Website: macys
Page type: customer-info-address
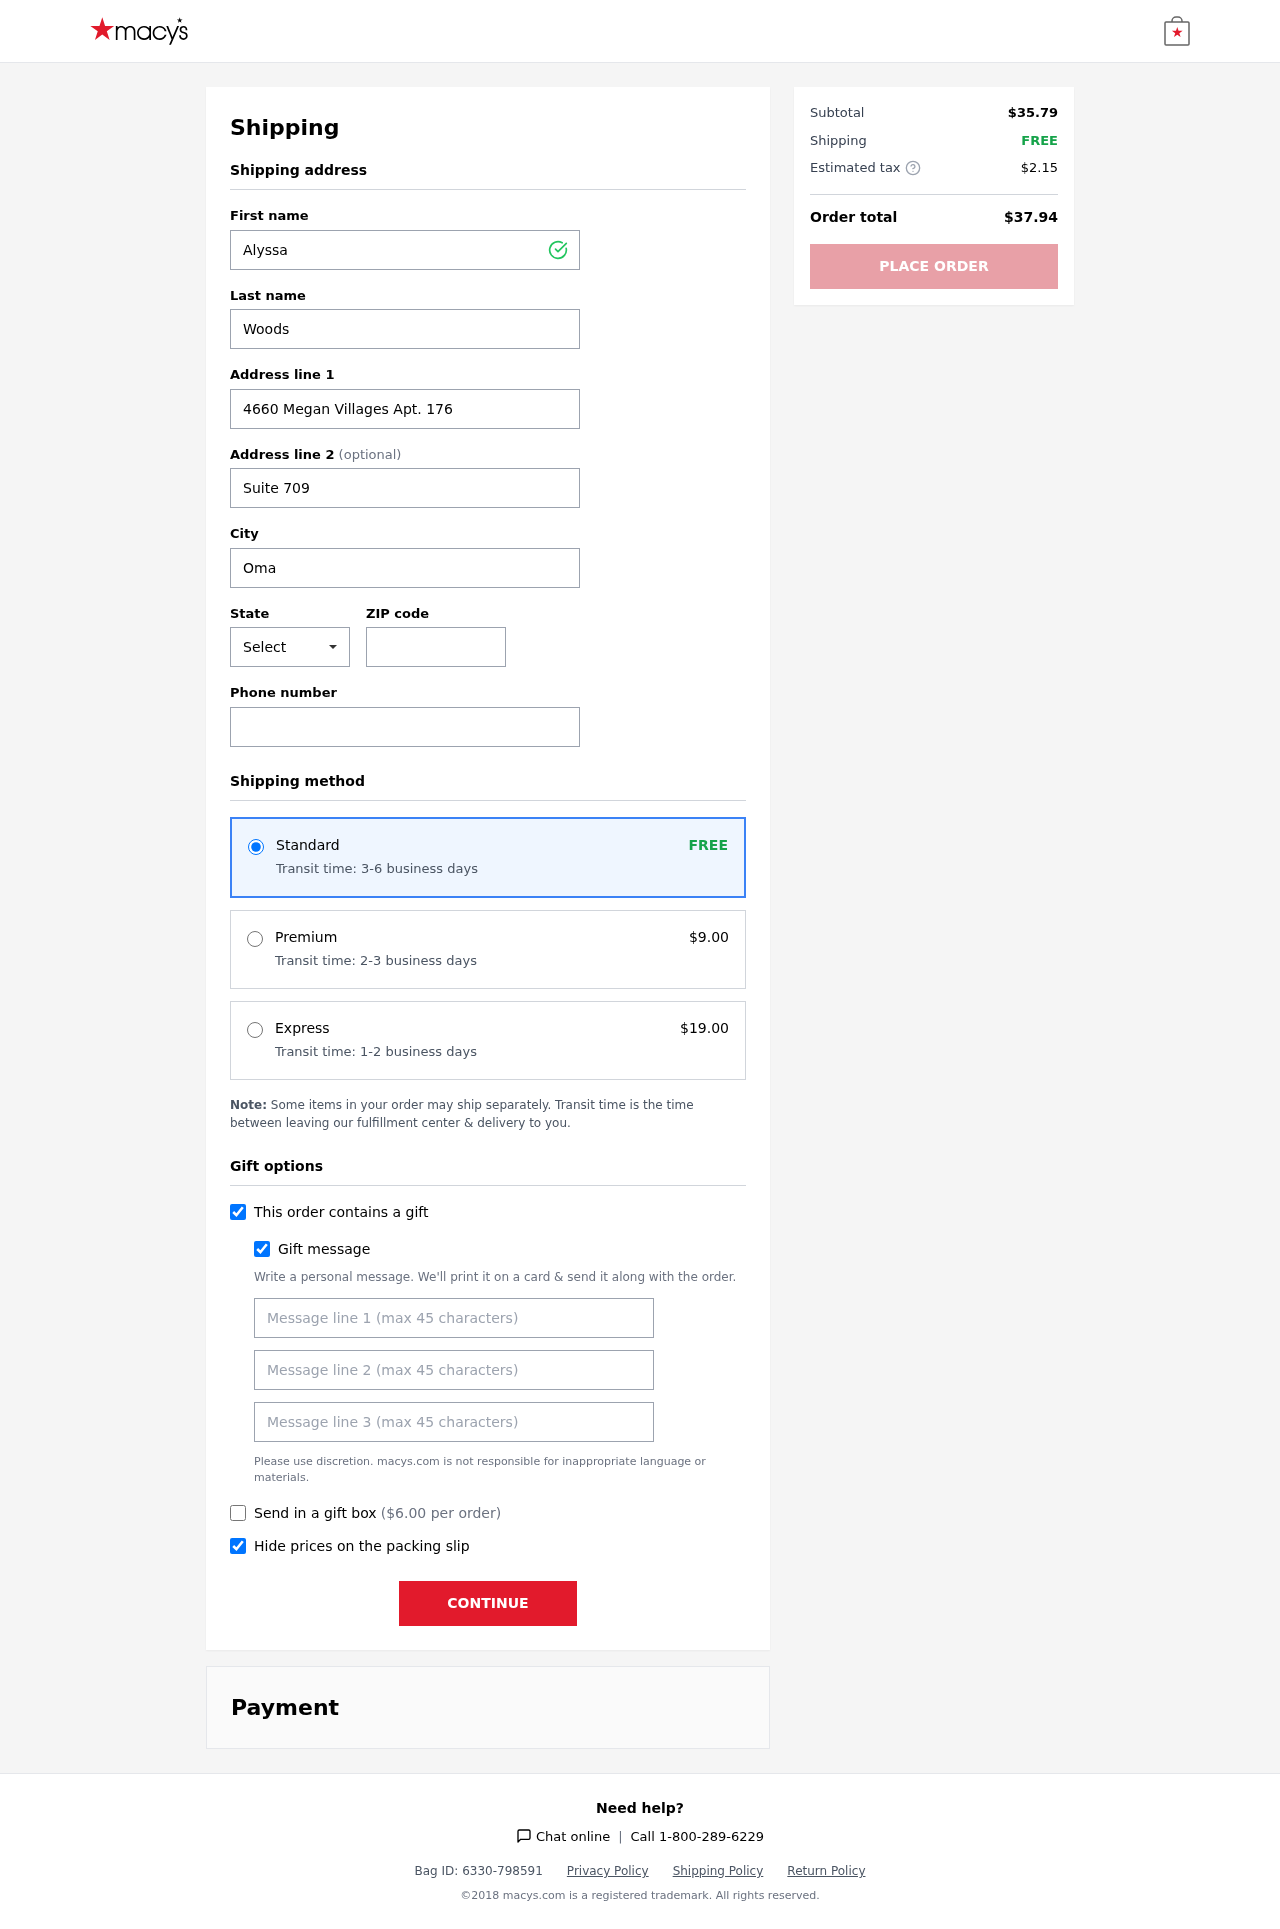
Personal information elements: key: PII_CITY
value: Omarton
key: PII_FIRSTNAME
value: Alyssa
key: PII_GIFT_MESSAGE
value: Happy housewarming, Toni! I thought this soft bath rug in a sunny yellow would brighten up your new space and make those cozy mornings even better. Enjoy snuggling your toes into it!   Alyssa
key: PII_LASTNAME
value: Woods
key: PII_PHONE
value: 6835722587
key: PII_POSTCODE
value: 18406
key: PII_STATE_ABBR
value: ME
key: PII_STREET
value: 4660 Megan Villages Apt. 176
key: PII_STREET2
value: Suite 709
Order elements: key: ORDER_SHIPPING_STANDARD
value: FREE
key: ORDER_SHIPPING_STANDARD_TIME
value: Transit time: 3-6 business days
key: ORDER_SHIPPING_PREMIUM
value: $9.00
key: ORDER_SHIPPING_PREMIUM_TIME
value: Transit time: 2-3 business days
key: ORDER_SHIPPING_EXPRESS
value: $19.00
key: ORDER_SHIPPING_EXPRESS_TIME
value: Transit time: 1-2 business days
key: ORDER_GIFT_BOX_FEE
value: $6.00
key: ORDER_SUBTOTAL
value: $35.79
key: ORDER_SHIPPING_COST
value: FREE
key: ORDER_TAX
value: $2.15
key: ORDER_TOTAL
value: $37.94